Question: When i create a new Maven project in Eclipse, directory structure contains both 'src/main/java' and 'src/main' (down below)
Question:
I understand my code should fall under 'src/main/java', what is the purpose of the 'src/main'? Why does Eclipse create it?

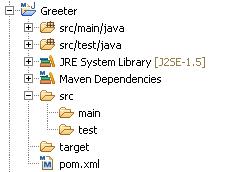
Answer: For src/main/java to exist src/main/ must first exist so eclipse just shows you all the folders in your project including src/main/
If you want to remove them from your view in package explorer, you can create a filter for the package explorer view and exclude .
Look for the down arrow in the top right of the package explorer view for the filters option.